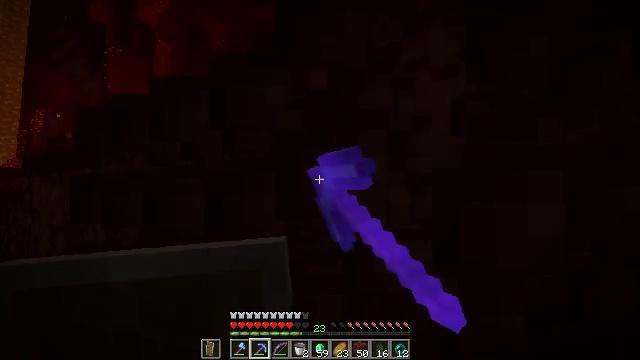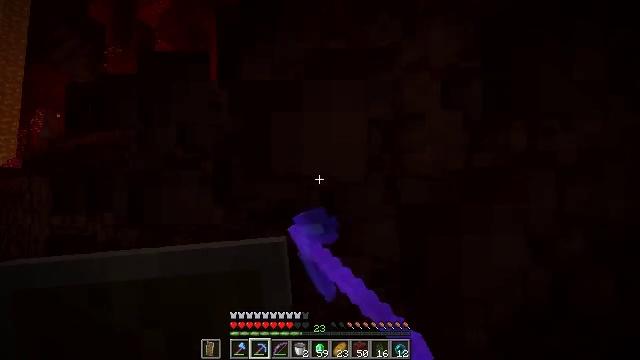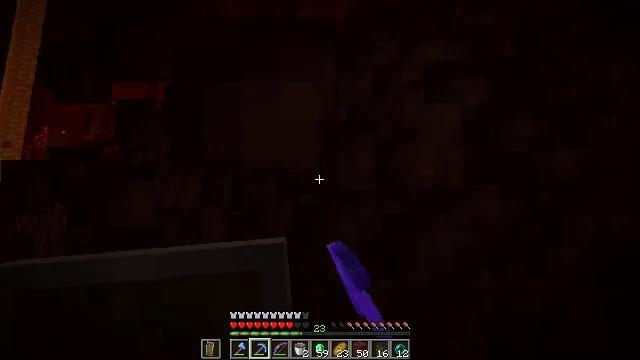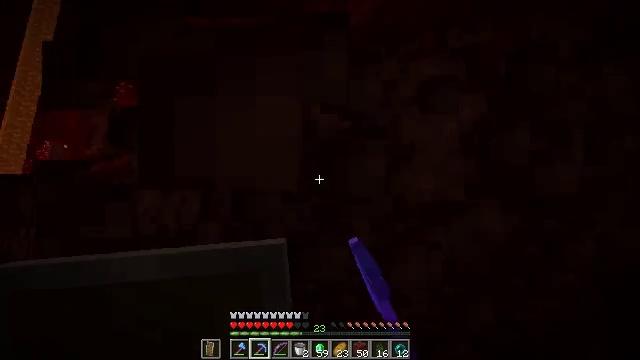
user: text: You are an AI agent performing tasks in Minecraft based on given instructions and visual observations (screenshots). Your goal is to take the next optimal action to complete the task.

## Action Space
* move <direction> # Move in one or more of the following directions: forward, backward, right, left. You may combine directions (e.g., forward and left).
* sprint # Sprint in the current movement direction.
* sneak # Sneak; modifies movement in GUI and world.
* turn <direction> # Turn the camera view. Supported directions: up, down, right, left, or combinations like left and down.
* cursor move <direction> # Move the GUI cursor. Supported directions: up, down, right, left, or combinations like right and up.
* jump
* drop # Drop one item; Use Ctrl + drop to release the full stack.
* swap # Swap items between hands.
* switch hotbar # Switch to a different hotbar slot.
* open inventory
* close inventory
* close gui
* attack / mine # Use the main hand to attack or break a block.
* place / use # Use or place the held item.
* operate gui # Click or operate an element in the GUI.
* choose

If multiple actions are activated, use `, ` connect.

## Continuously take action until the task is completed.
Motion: motion action
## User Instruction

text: Gather crimson nylium blocks.
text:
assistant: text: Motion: attack / mine
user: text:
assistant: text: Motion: turn up, attack / mine
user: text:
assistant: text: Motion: turn up
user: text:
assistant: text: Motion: no_op